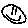
Label: smiley face